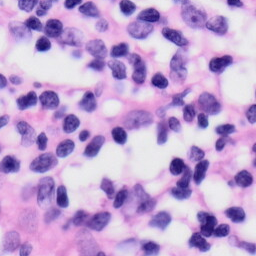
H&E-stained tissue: Skin